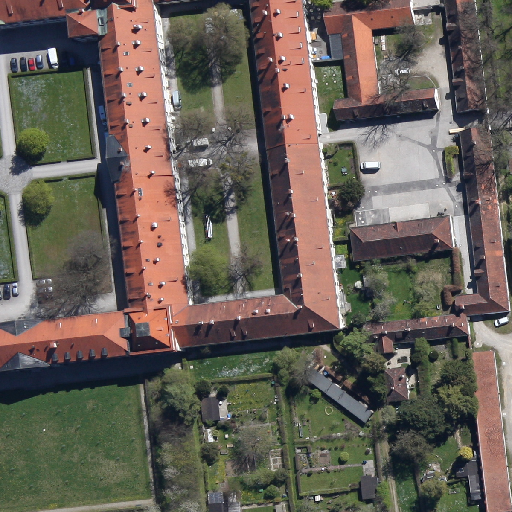
Referring expression: car